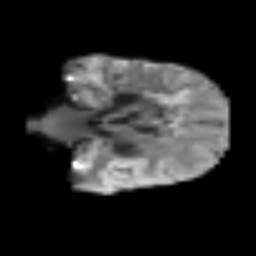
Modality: T2w
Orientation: coronal
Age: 56
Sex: male
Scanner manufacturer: siemens
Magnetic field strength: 3 T
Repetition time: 3.2 s
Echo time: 0.081 s